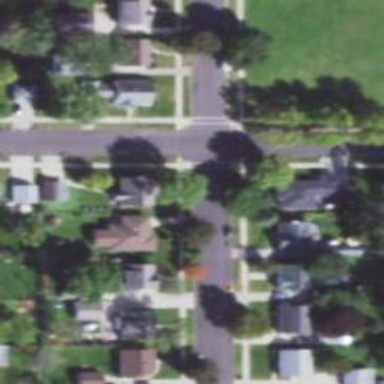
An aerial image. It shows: Residential road with asphalt surface and separate sidewalk.